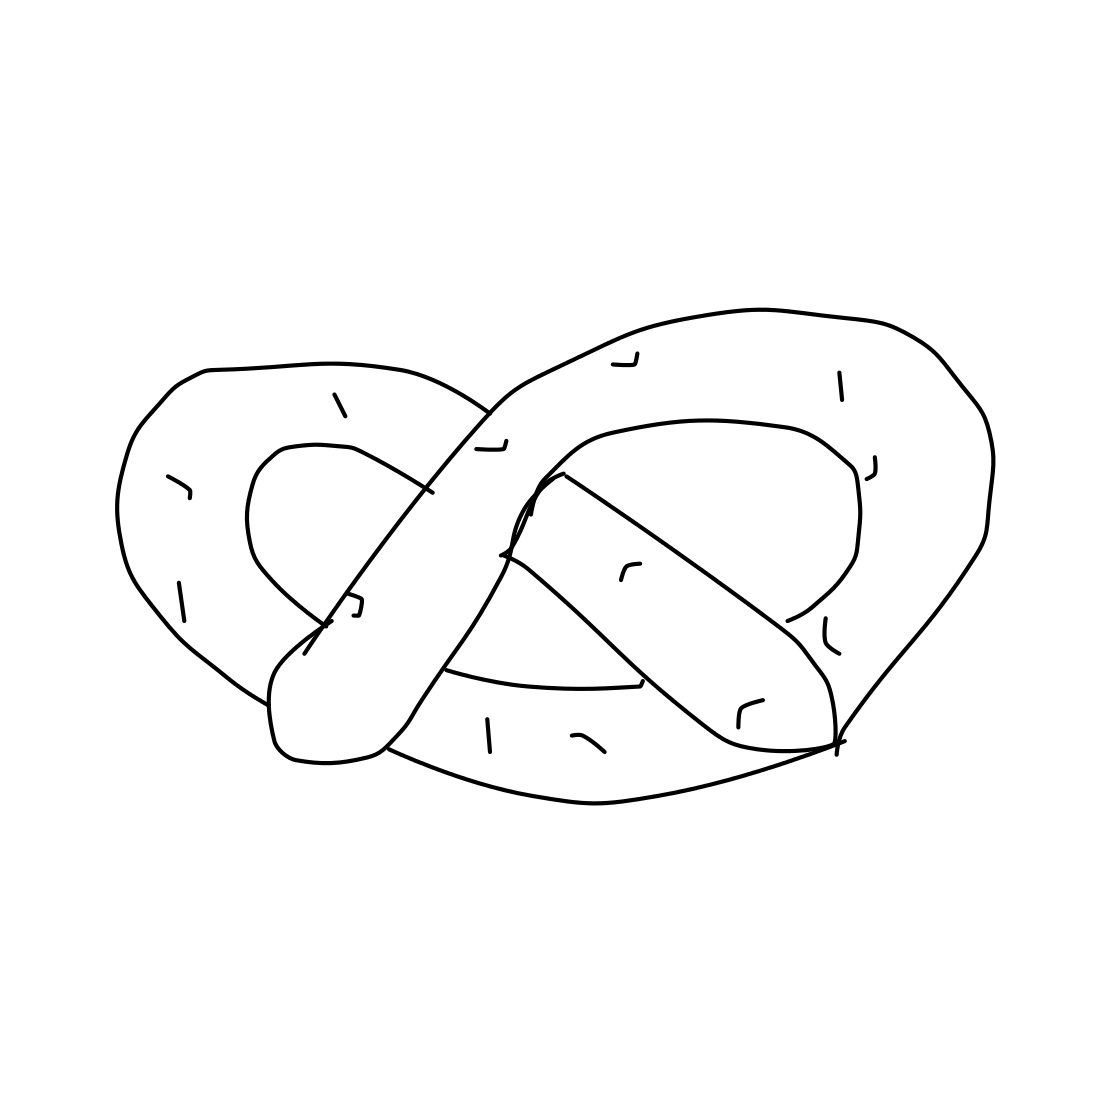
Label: pretzel